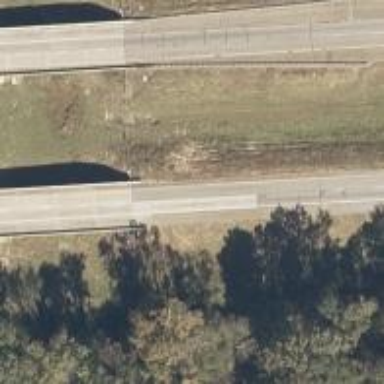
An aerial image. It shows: Viaduct bridge on motorway.